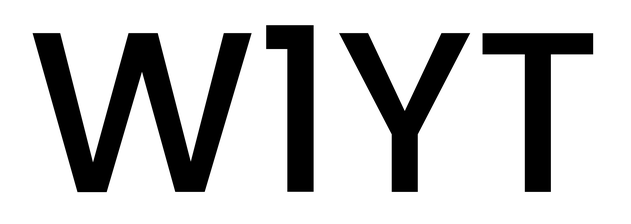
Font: Poppins-Medium